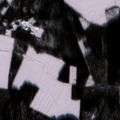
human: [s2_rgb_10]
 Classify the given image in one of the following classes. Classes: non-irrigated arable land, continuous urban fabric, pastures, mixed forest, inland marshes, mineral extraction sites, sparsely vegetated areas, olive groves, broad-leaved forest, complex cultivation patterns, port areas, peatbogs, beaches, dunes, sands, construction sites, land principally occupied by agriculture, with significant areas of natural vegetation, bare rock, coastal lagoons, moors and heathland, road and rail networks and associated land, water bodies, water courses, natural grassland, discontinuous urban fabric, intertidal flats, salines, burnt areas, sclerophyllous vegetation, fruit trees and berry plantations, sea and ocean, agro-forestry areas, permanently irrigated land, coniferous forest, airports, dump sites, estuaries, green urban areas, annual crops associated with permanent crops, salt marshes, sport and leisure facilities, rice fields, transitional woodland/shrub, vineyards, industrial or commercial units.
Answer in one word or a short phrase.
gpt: non-irrigated arable land, coniferous forest, mixed forest